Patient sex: F
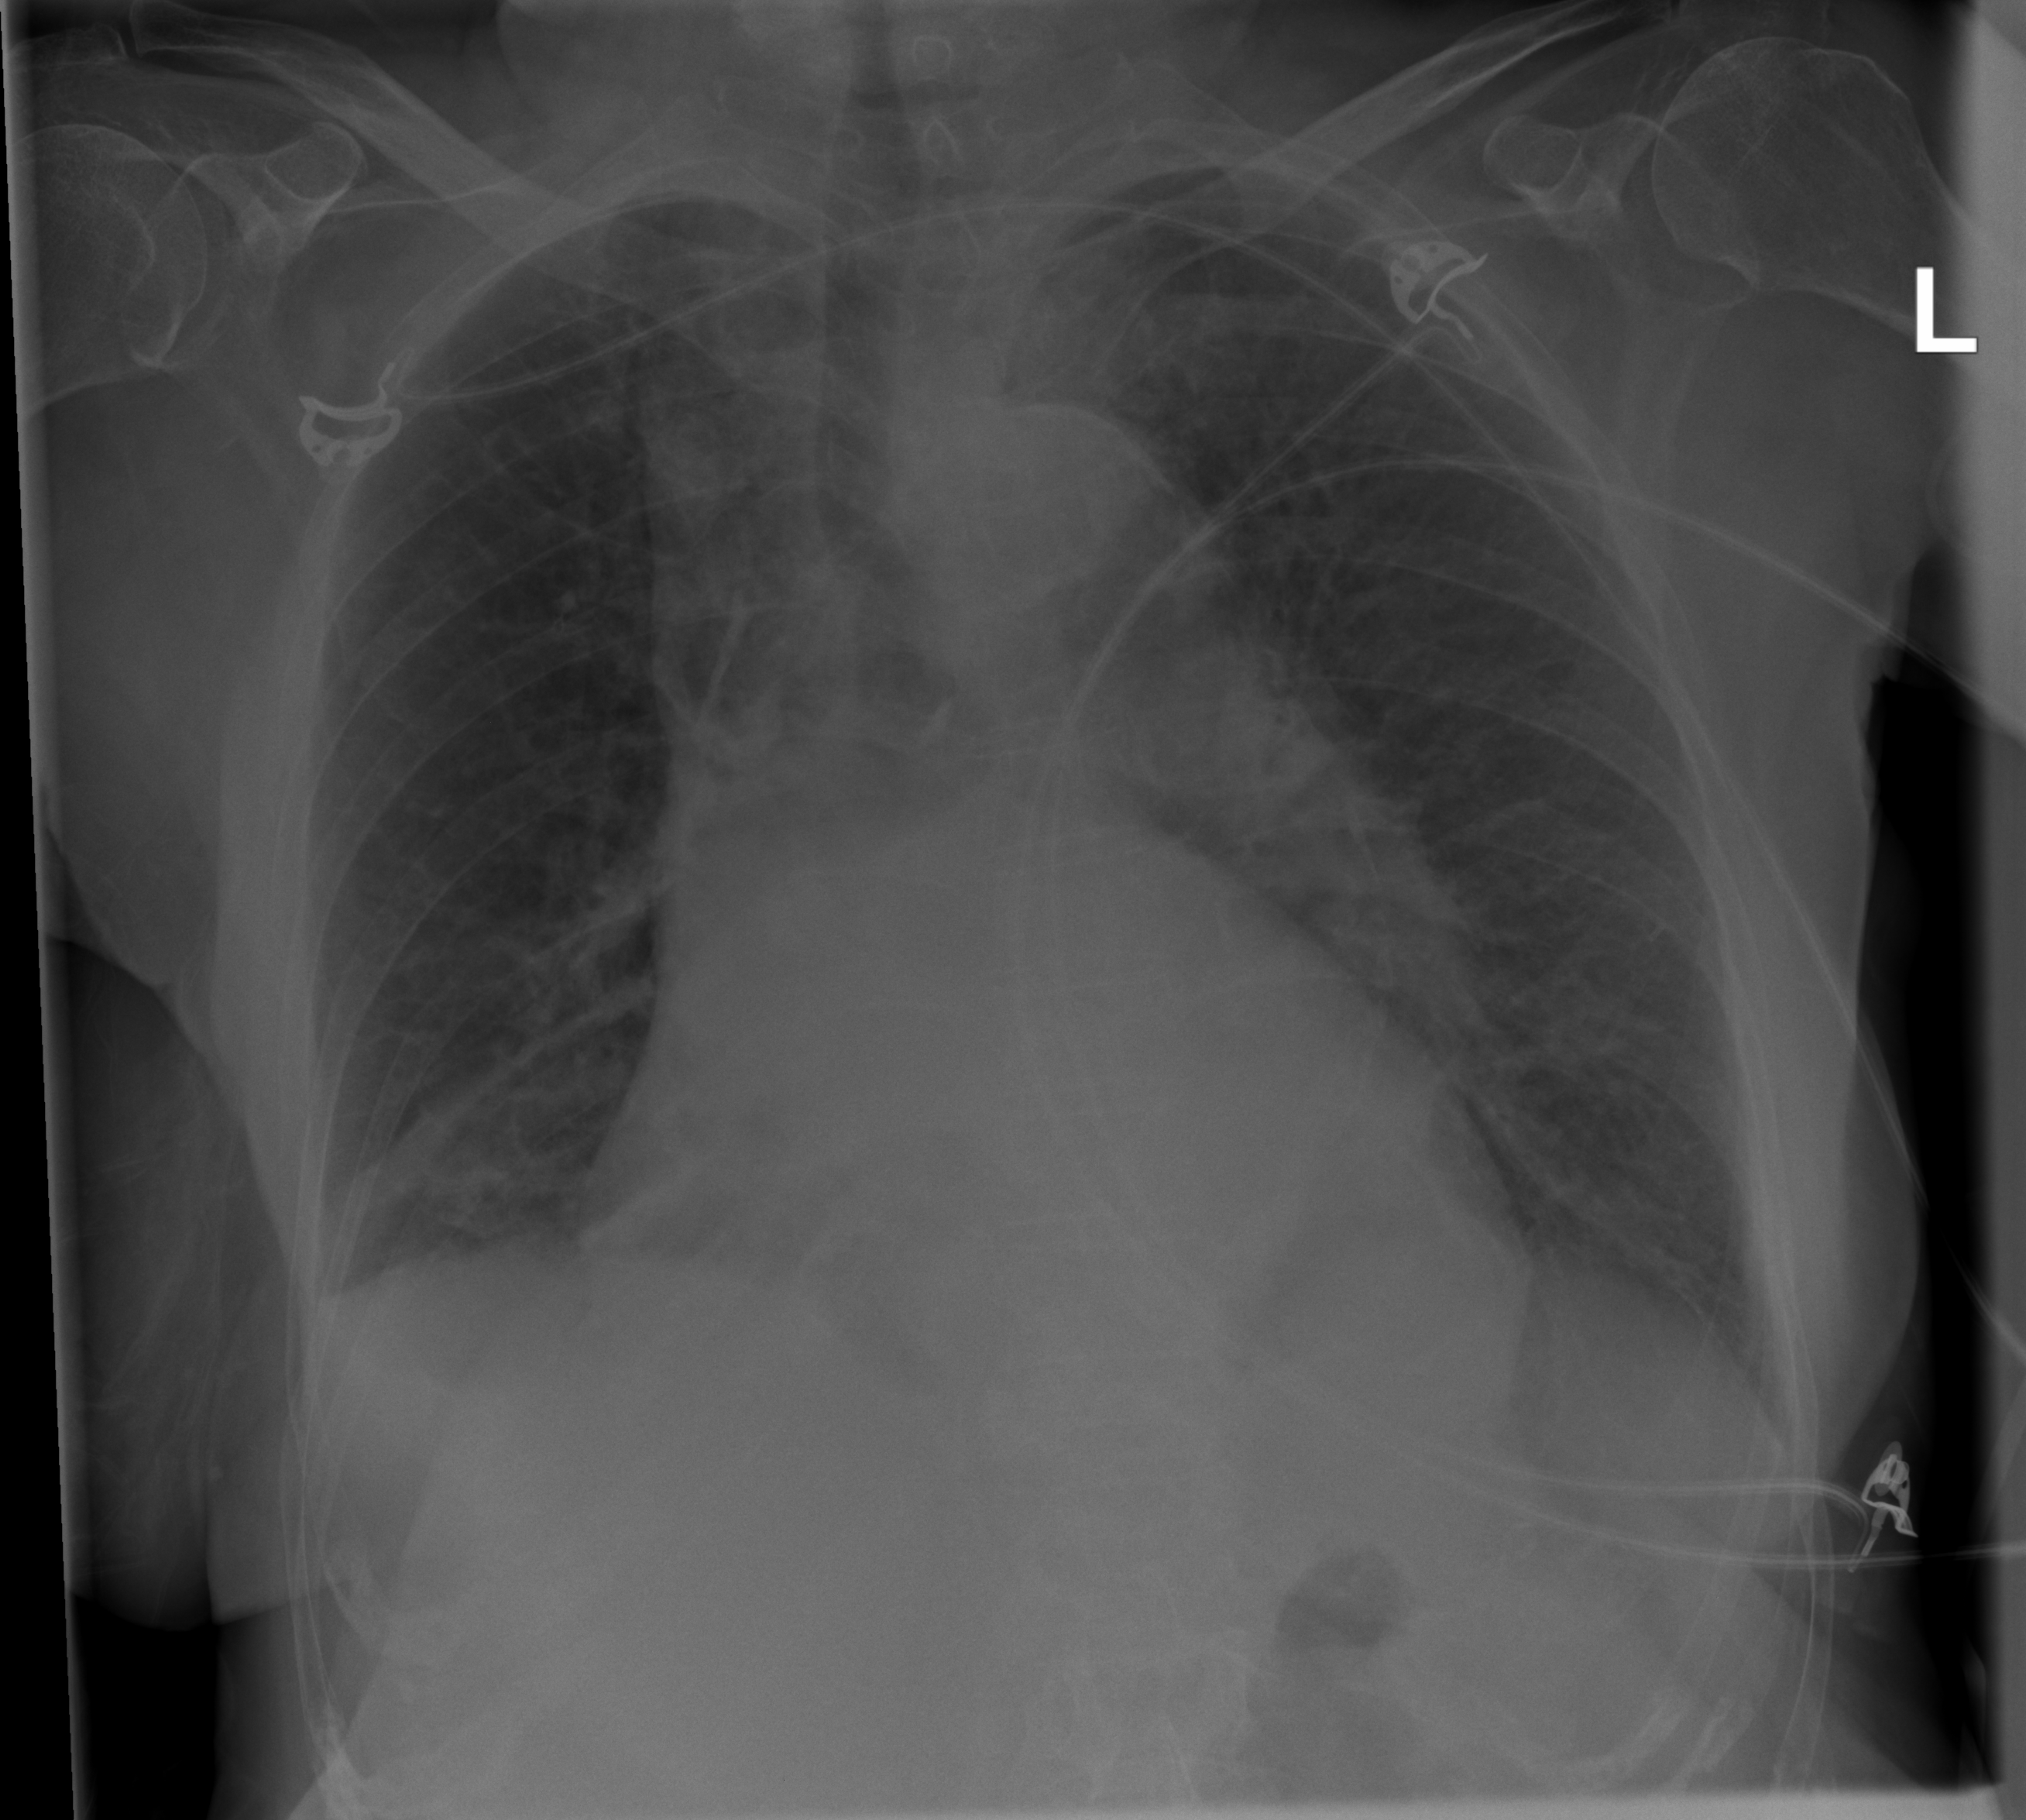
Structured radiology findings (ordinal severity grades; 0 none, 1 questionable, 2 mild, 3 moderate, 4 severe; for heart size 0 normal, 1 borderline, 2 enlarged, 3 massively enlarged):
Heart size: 2
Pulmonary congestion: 2
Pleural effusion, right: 2
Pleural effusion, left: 2
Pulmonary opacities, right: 2
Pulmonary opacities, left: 3
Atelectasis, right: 2
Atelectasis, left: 2